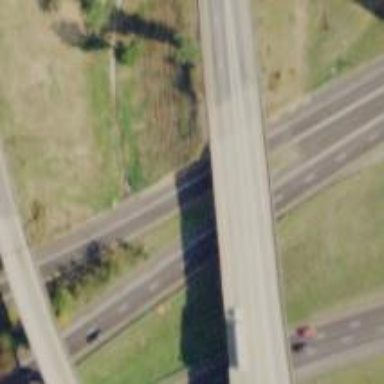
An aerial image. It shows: View of motorway.